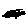
Label: zigzag